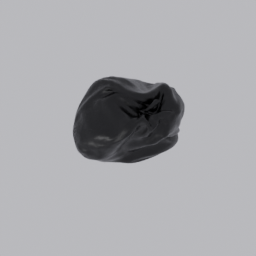
Label: tools